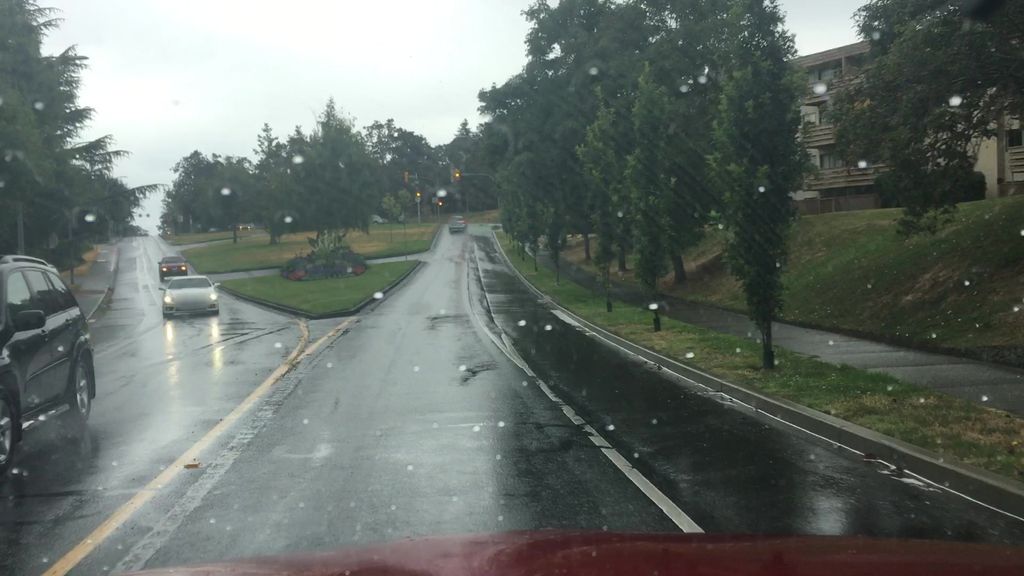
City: victoria